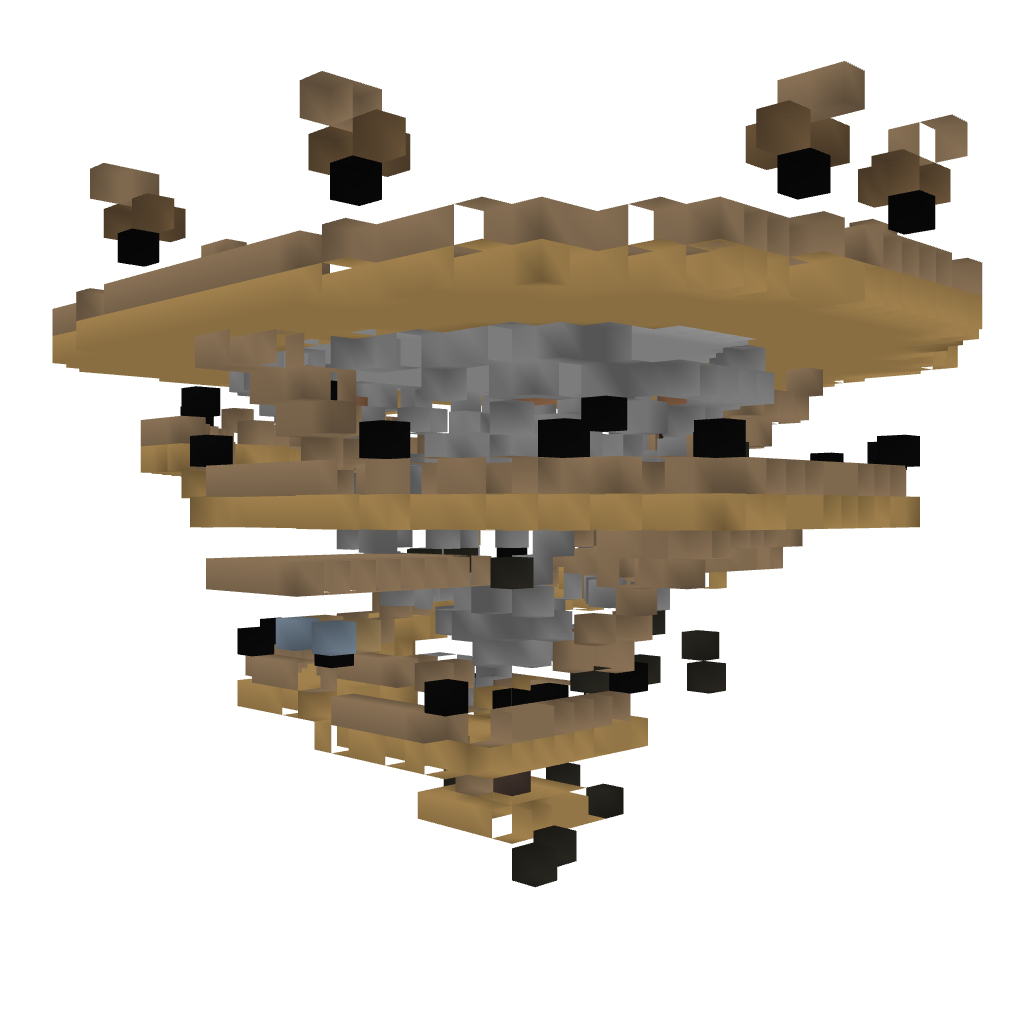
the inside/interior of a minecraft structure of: Floating island with stairs!